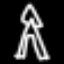
Label: The Eiffel Tower